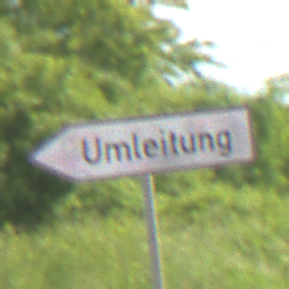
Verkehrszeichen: UmleitungswegweiserLinksweisend
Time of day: Midday
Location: Outdoor (RoadRail)
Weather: PartlyCloudy
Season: NotSpecified
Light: Natural